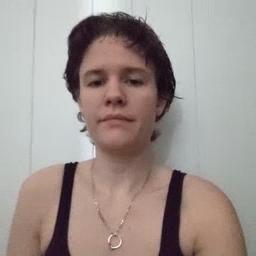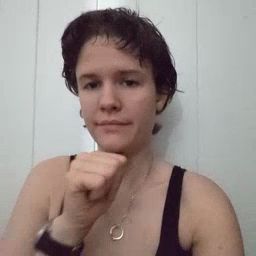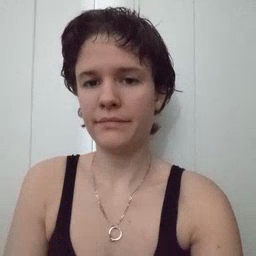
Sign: not